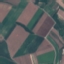
Land use / land cover class: AnnualCrop